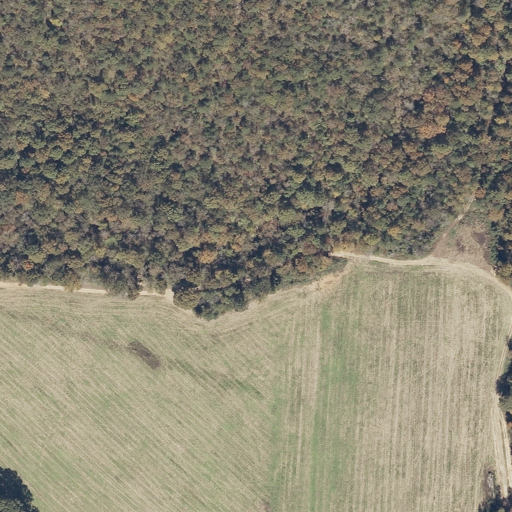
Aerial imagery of valley in Alabama named Rhodes Gulf containing deciduous forest, cultivated crops, shrub, and grassland